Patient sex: M
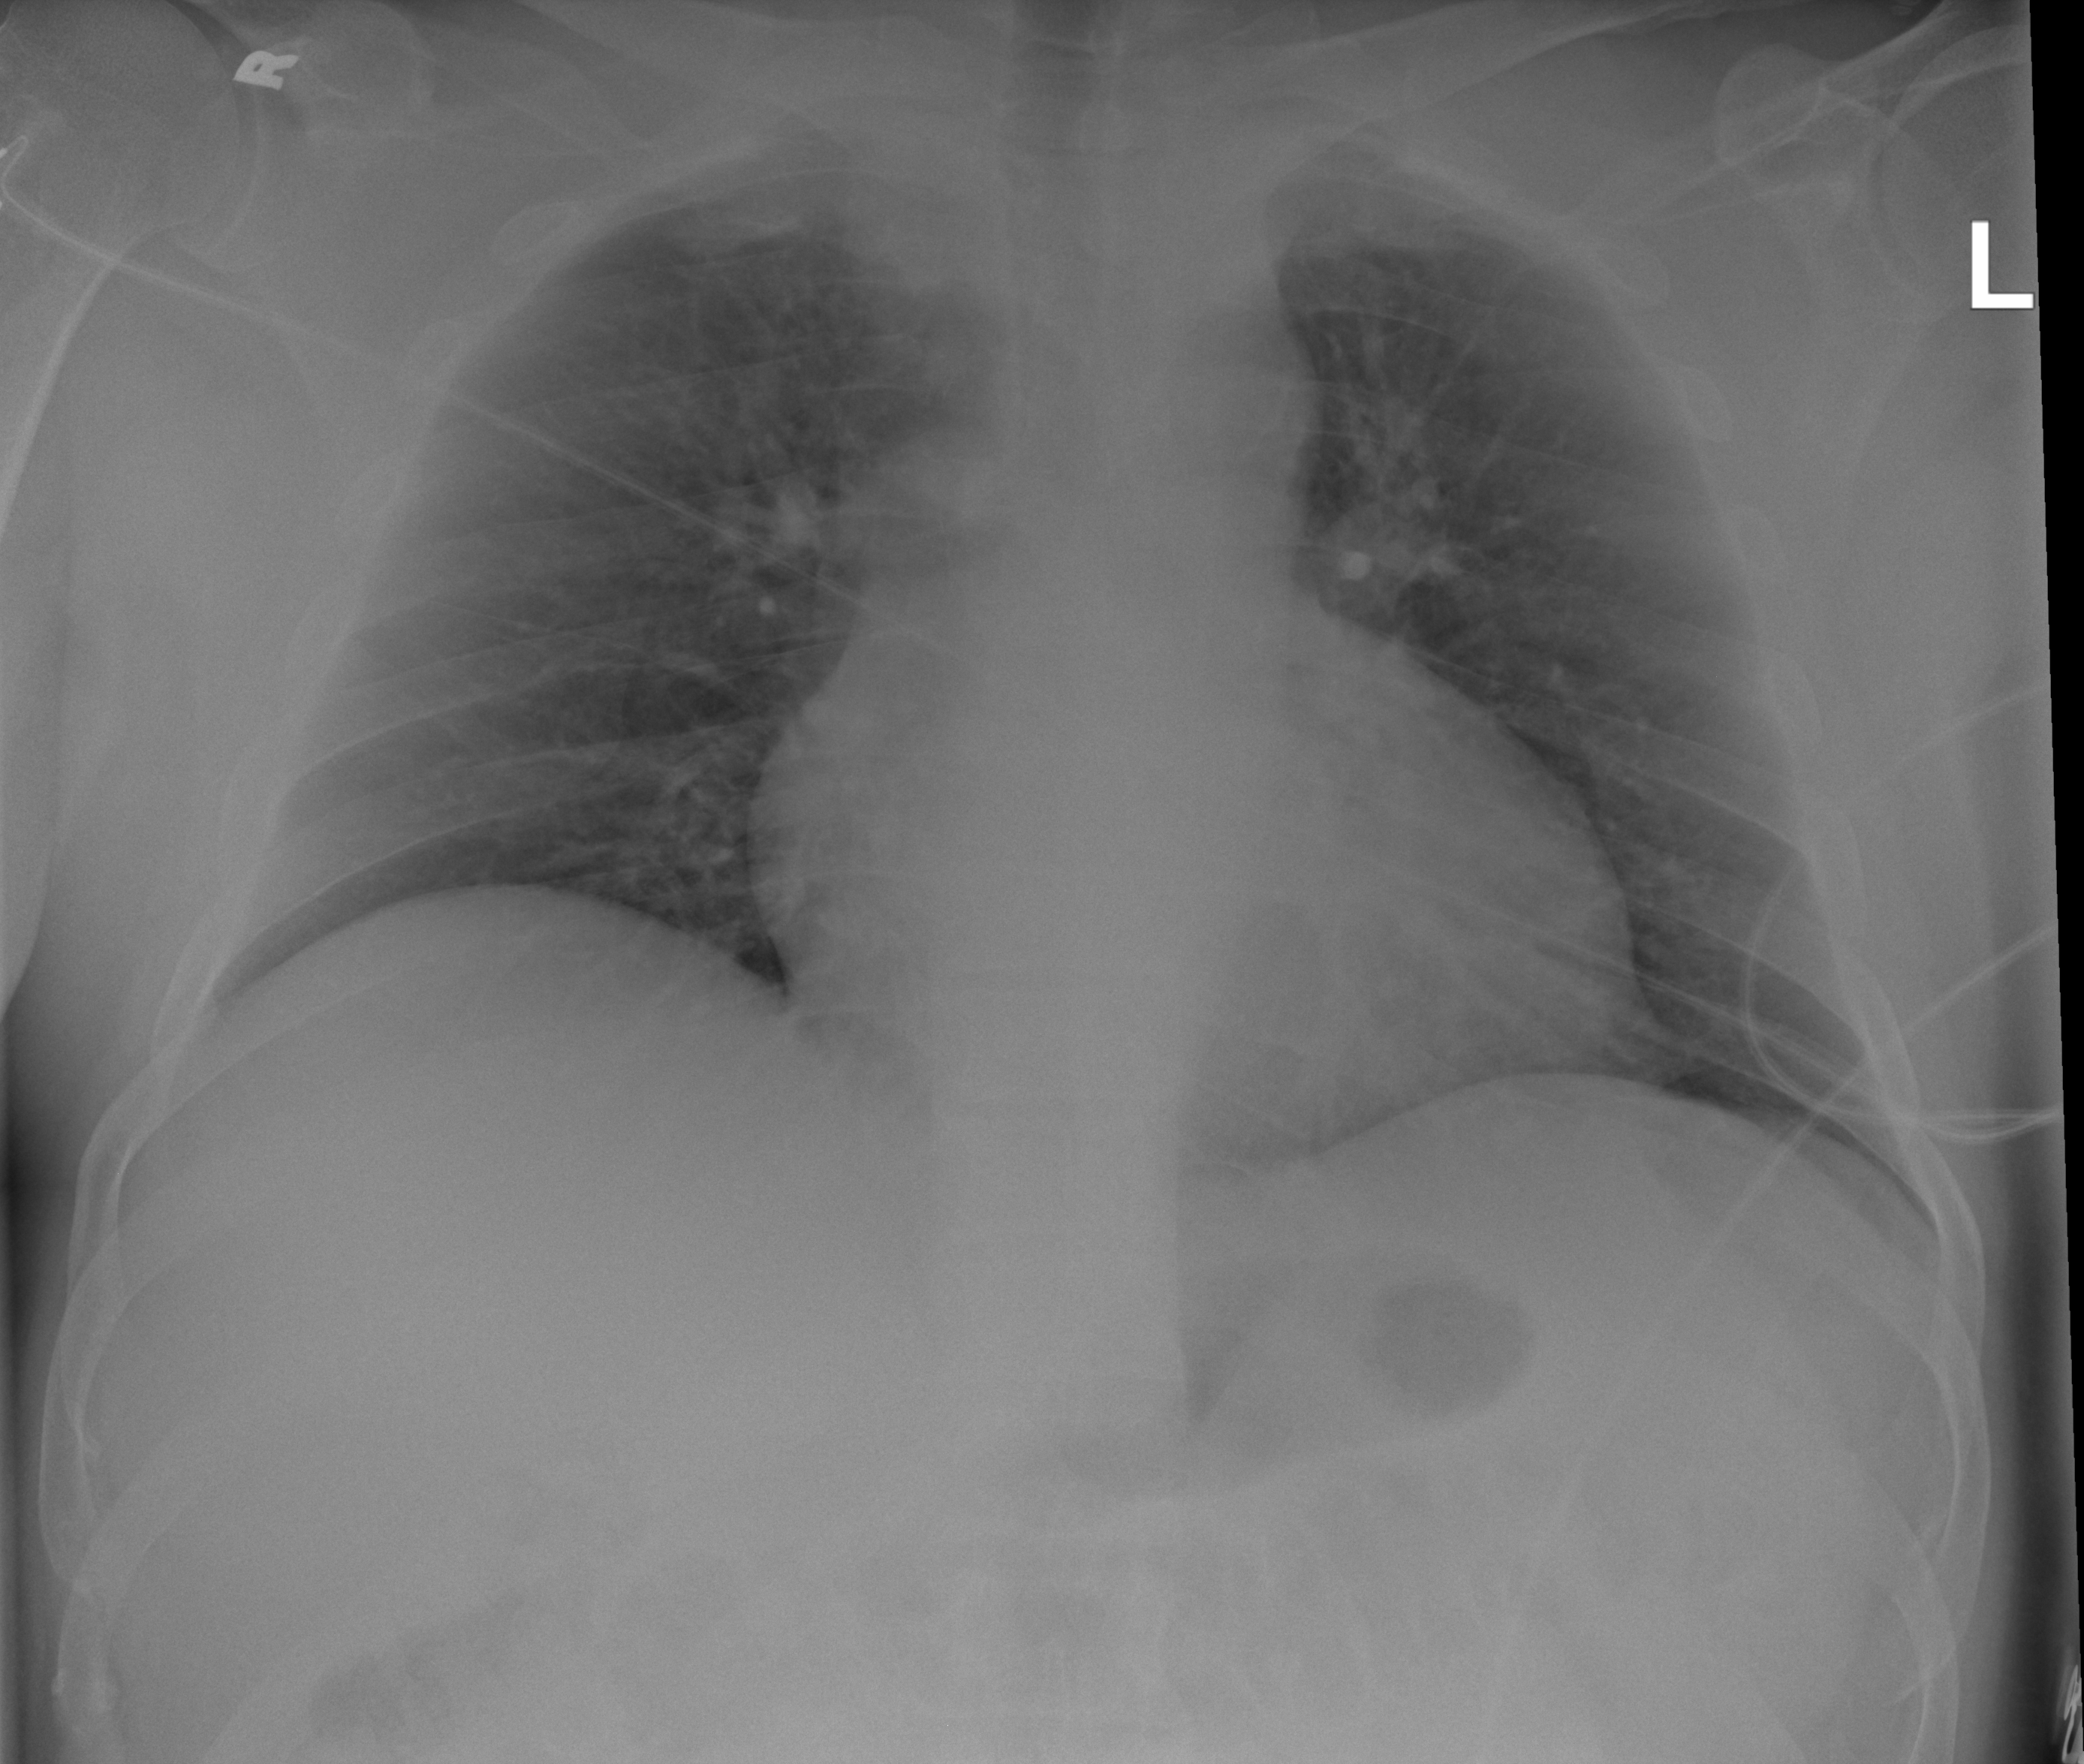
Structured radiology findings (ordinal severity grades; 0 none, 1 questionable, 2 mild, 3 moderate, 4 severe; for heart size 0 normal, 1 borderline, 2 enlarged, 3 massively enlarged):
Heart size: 2
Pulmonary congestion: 1
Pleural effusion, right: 0
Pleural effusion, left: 0
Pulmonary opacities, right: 0
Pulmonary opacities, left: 0
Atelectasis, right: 0
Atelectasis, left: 0